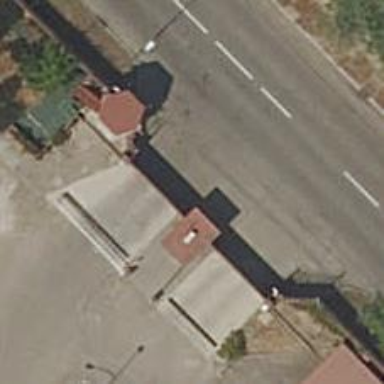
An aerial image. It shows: Gate.